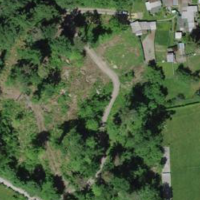
EUNIS habitat code: 53
Species observed at this site:
Fagus sylvatica